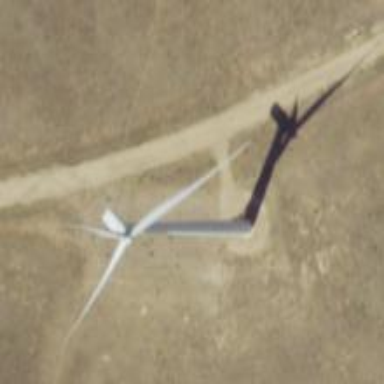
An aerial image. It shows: Wind generator with horizontal axis. The generator is wind turbine.